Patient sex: M
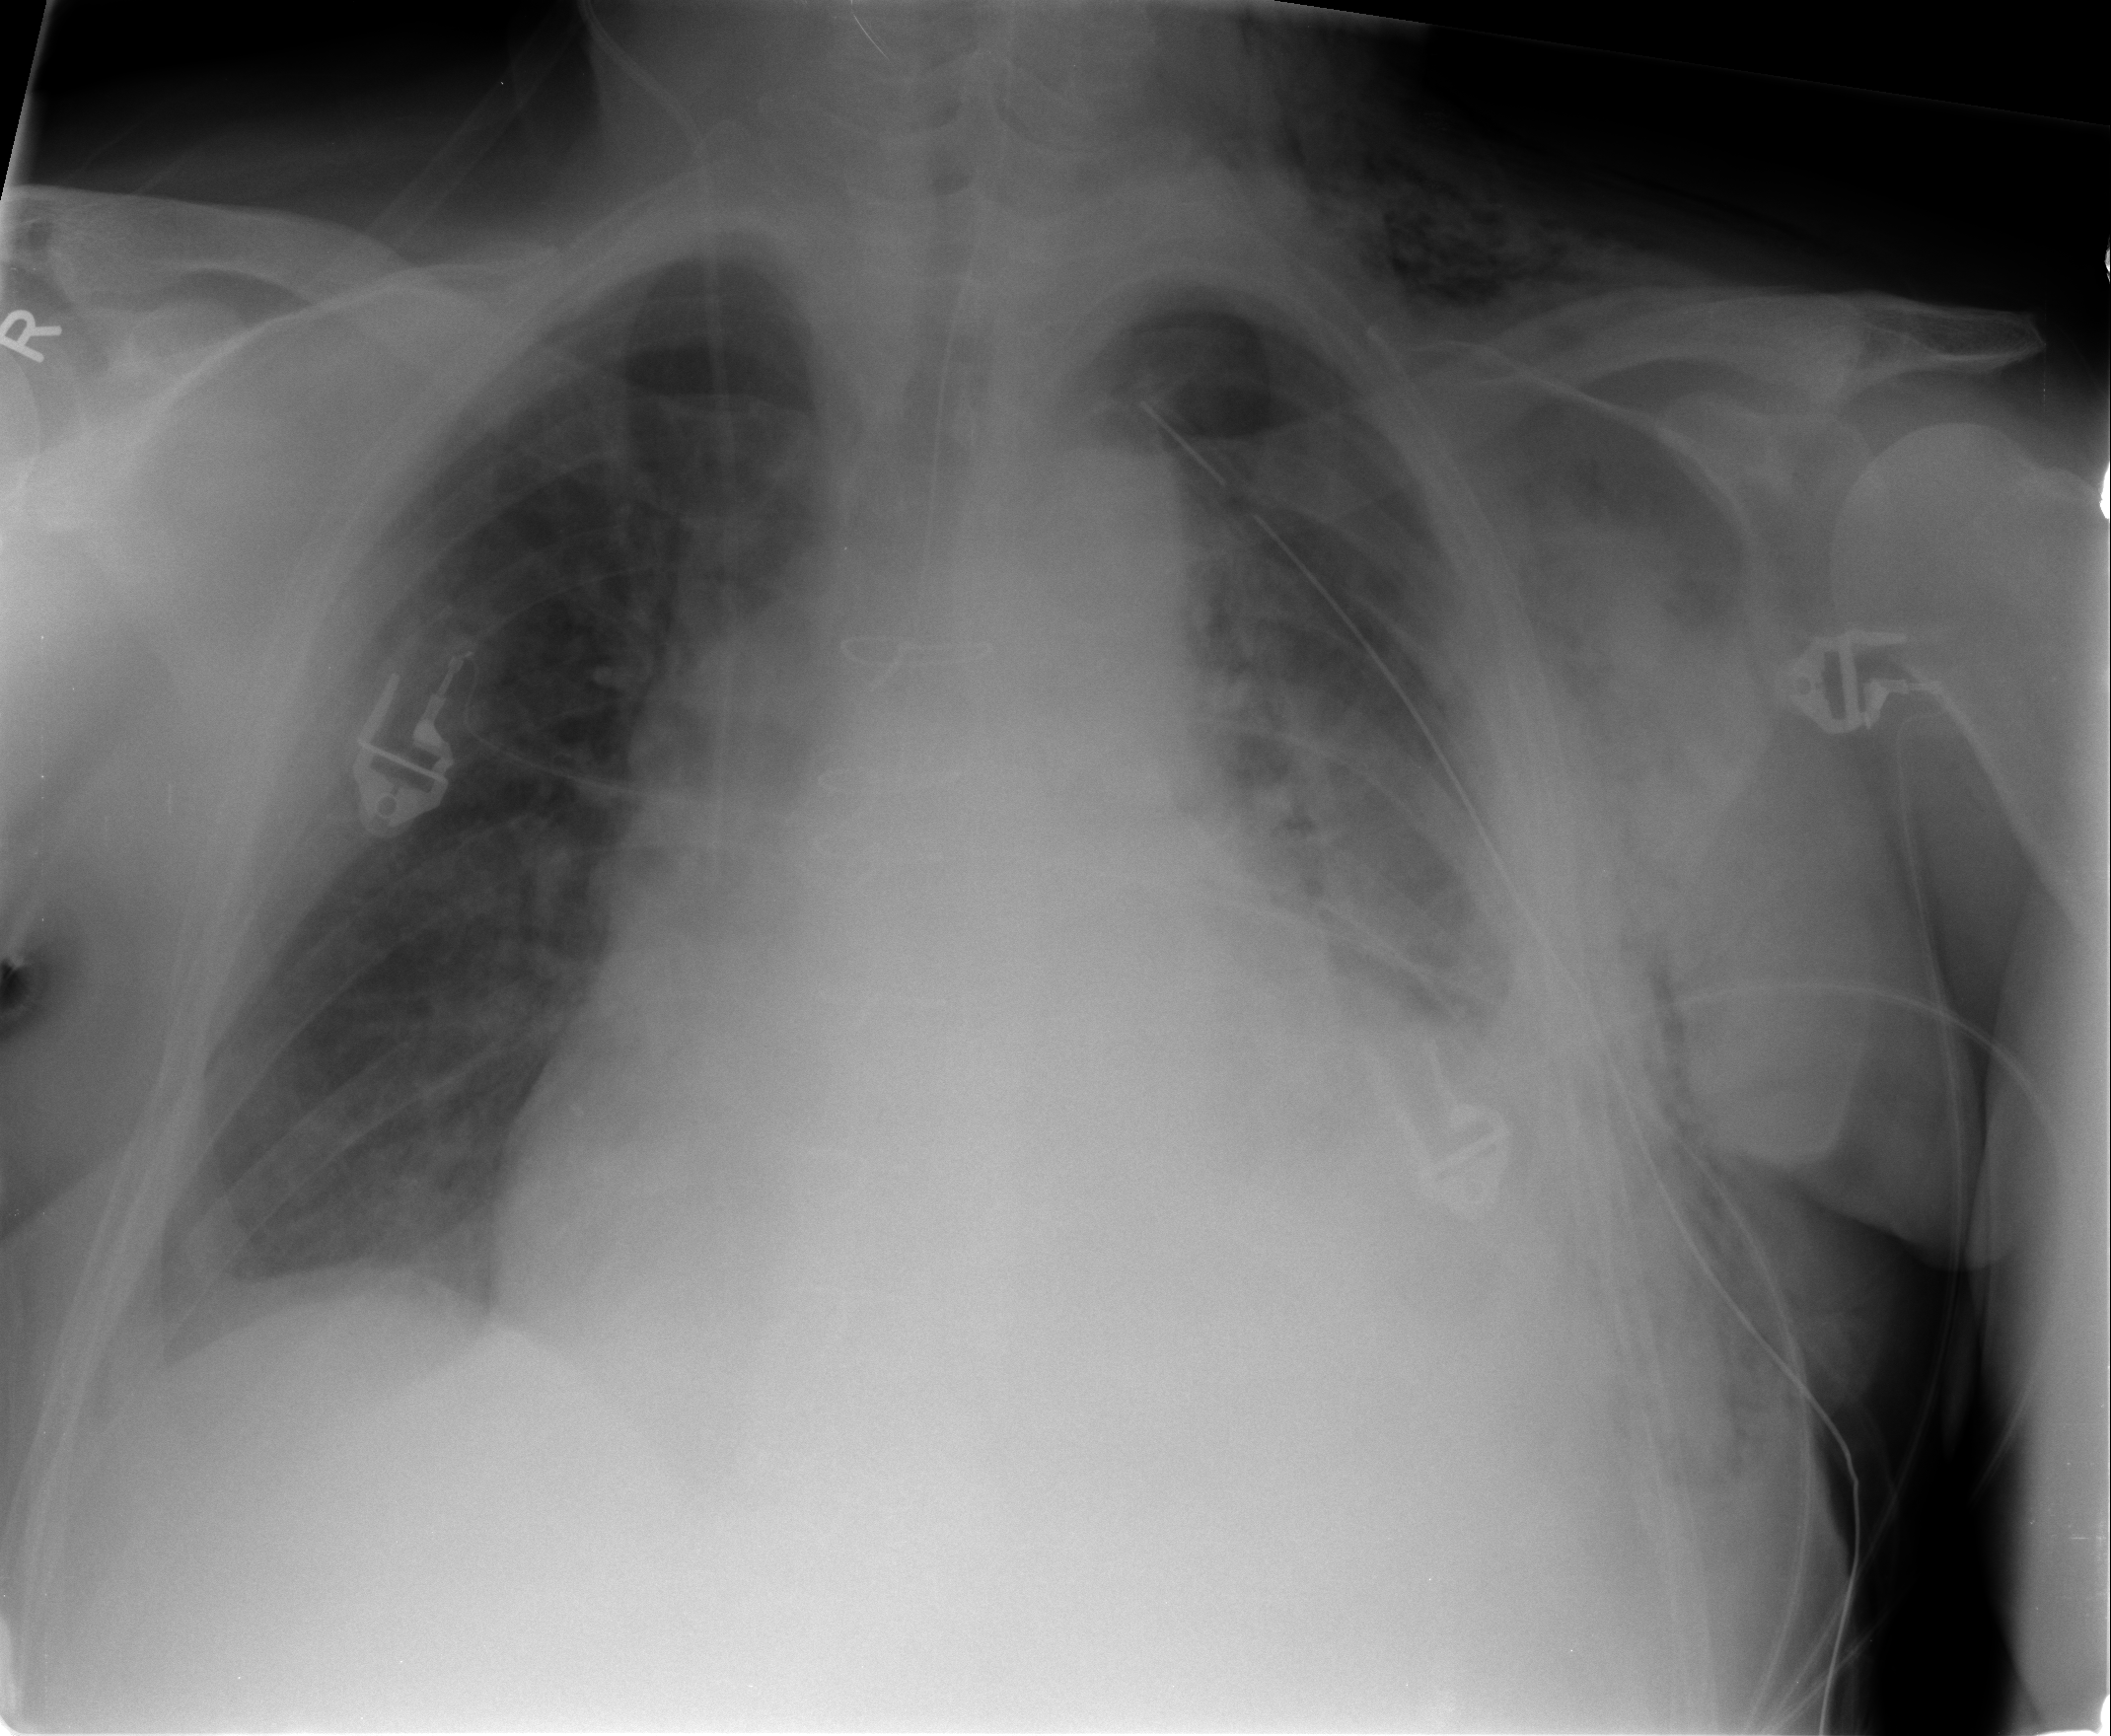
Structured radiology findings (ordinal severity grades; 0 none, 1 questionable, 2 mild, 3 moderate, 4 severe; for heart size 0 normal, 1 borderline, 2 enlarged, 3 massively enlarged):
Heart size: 2
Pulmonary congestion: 1
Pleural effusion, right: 1
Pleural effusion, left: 2
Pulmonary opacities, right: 0
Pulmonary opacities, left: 0
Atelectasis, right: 2
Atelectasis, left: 2